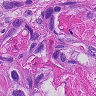
Metastatic tissue present: yes